Interaction volume radius: 10 \u00c5
Interaction volume height: 30 \u00c5
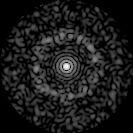
Disorder parameter: 0.8313